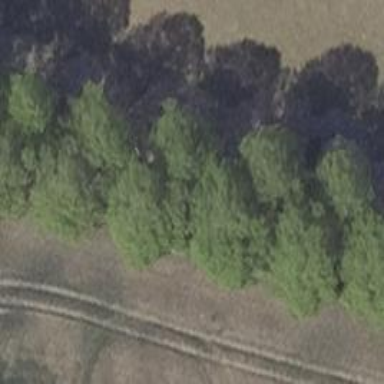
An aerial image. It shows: Row of deciduous broadleaved trees.